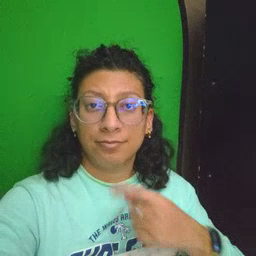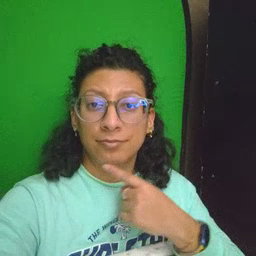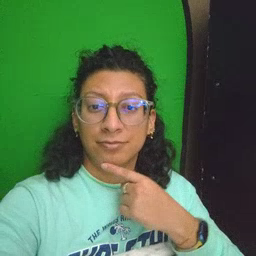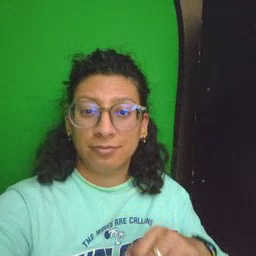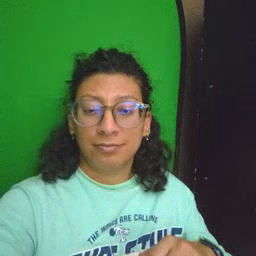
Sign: chin